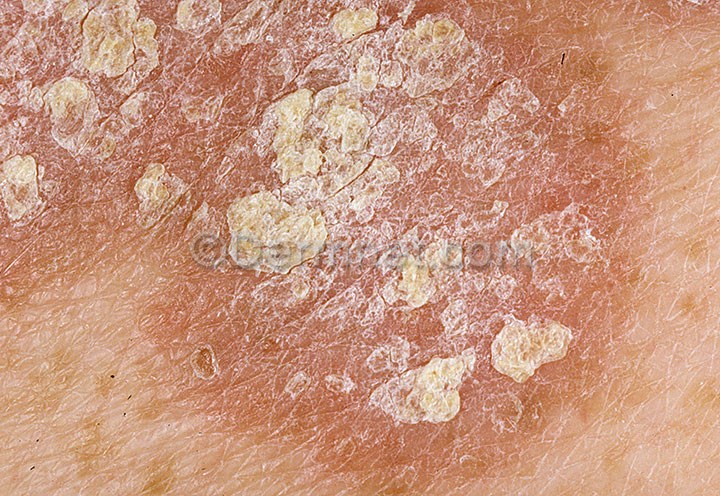
Disease: Psoriasis pictures Lichen Planus and related diseases